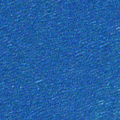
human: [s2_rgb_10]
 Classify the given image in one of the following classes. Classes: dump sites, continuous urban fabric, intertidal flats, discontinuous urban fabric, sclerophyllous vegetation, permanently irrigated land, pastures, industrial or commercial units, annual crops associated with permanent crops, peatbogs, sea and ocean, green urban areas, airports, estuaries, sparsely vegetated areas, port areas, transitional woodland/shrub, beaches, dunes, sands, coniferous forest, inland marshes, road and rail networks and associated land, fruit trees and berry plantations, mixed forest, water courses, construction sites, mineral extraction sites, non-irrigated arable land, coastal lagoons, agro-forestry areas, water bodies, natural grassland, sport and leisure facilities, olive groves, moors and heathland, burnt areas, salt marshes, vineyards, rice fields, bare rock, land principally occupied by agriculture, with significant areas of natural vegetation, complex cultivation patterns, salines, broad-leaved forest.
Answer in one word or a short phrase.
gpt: sea and ocean